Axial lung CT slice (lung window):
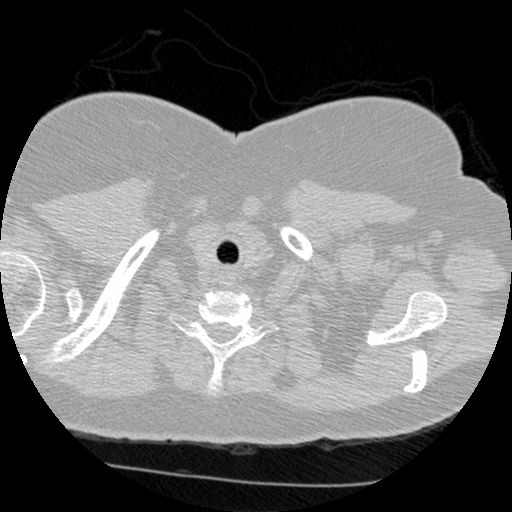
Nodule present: no